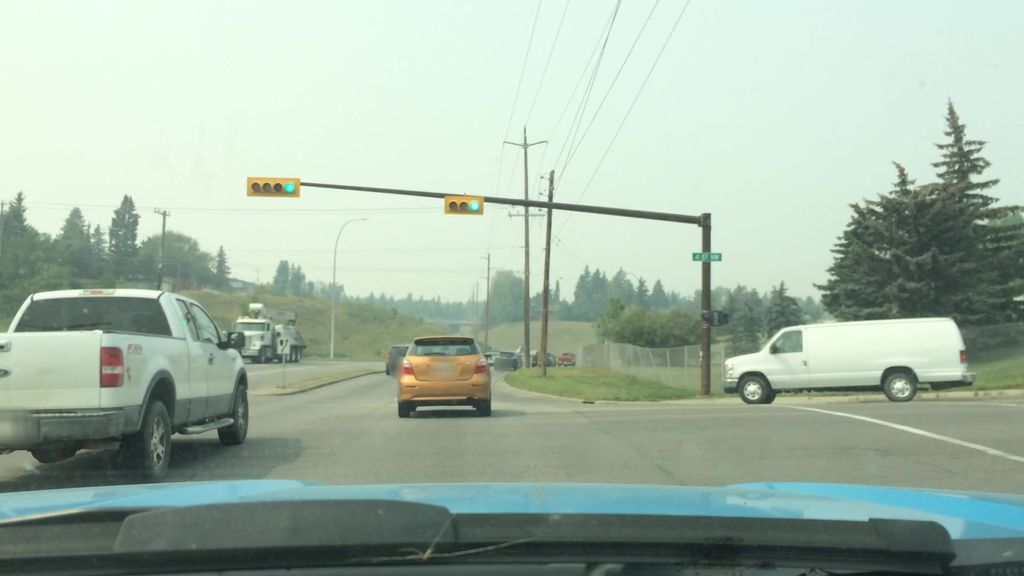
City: calgary